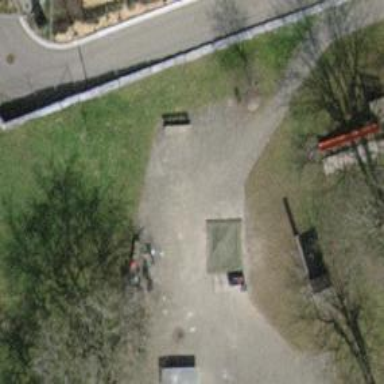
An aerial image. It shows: Playground area for leisure activities on the land.